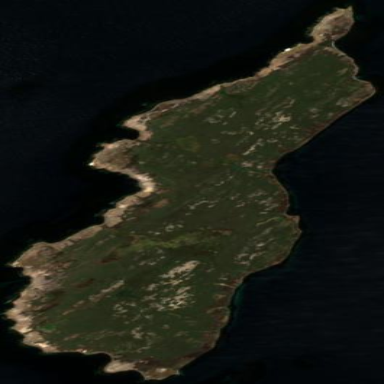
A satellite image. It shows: Island with natural coastline.